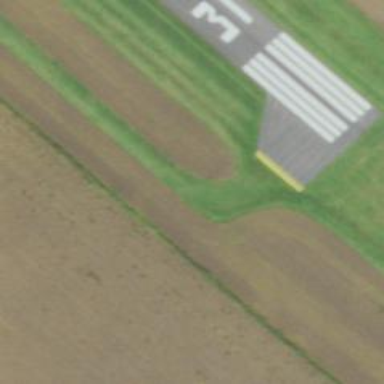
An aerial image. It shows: Image of taxiway at airport.